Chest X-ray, PA view. Patient: 10 years old, sex M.
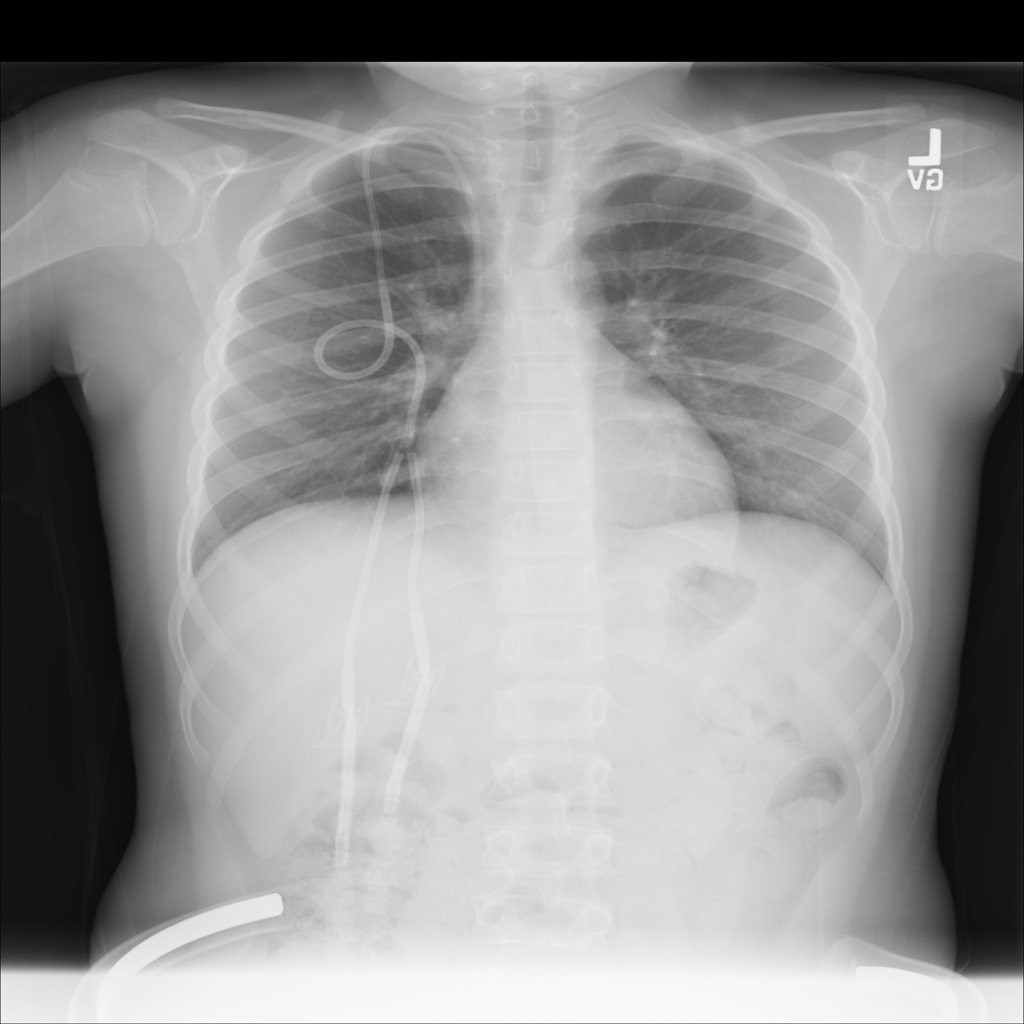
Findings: No Finding